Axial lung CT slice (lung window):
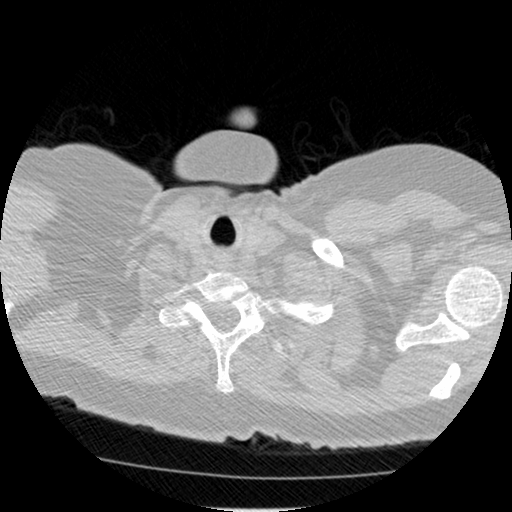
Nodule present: no